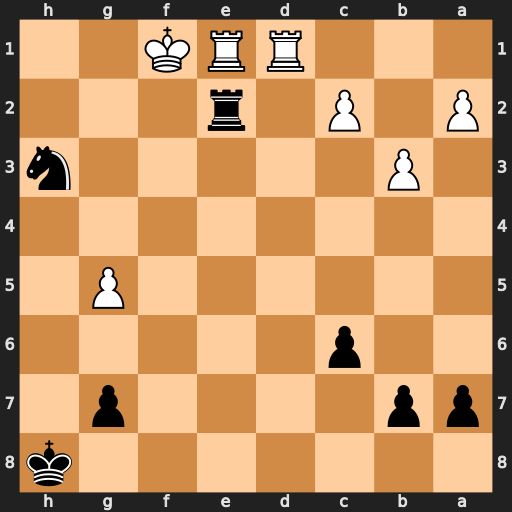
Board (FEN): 7k/pp4p1/2p5/6P1/8/1P5n/P1P1r3/3RRK2
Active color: b
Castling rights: -
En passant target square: -
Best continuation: Rf2#